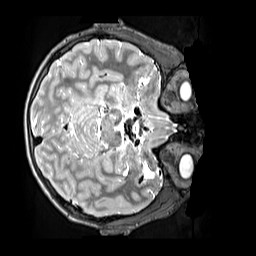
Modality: T2w
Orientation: axial
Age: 12
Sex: male
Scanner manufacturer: siemens
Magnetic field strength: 3 T
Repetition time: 3.2 s
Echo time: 0.408 s